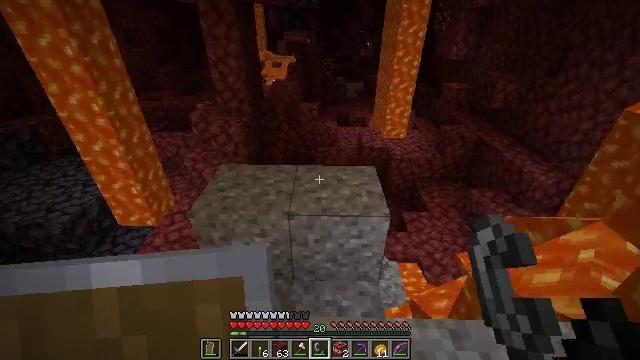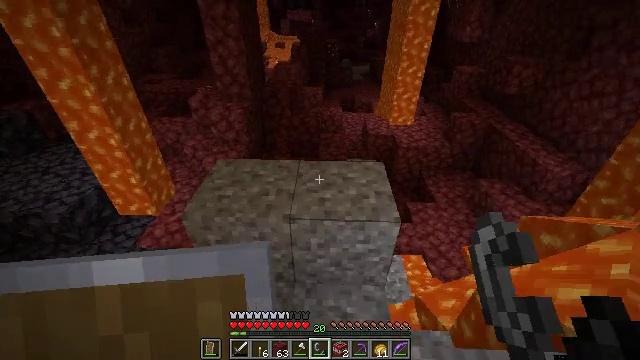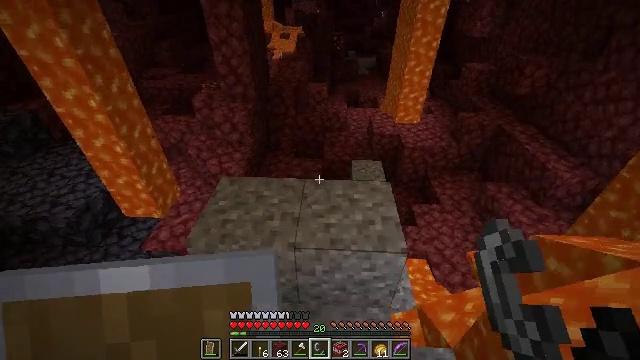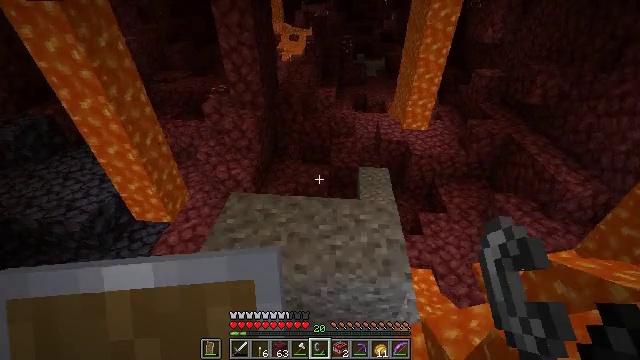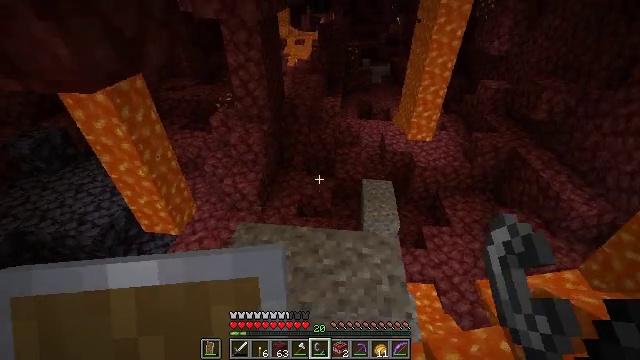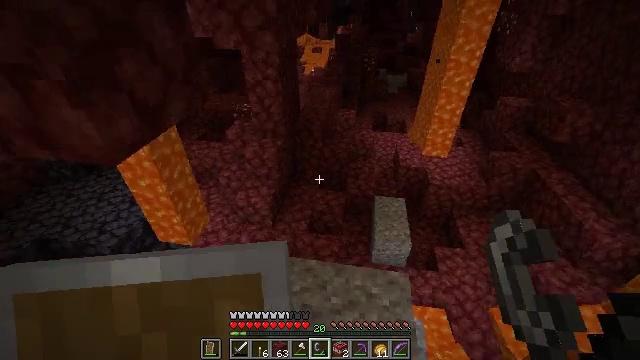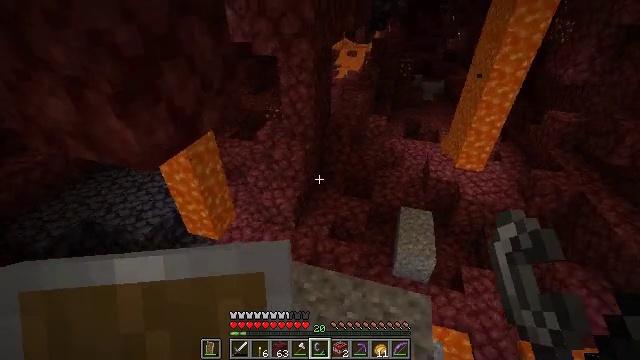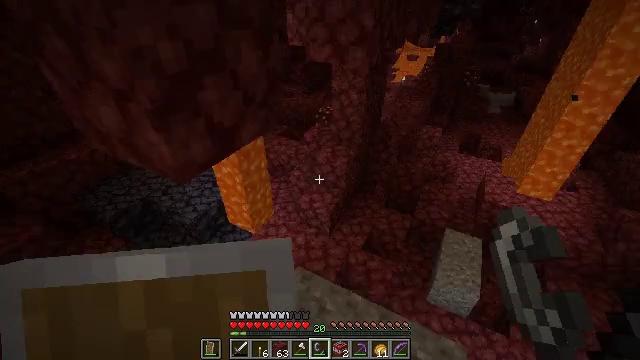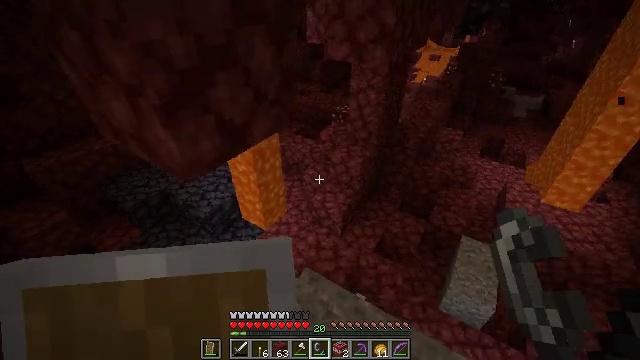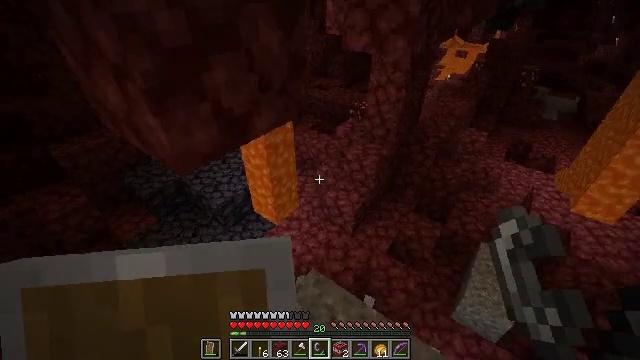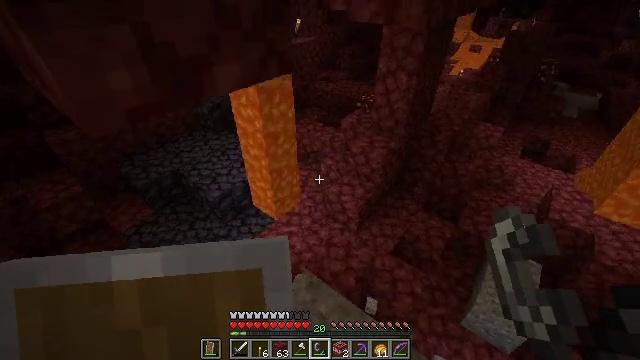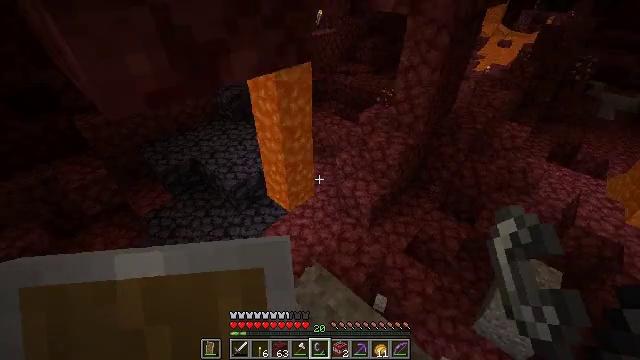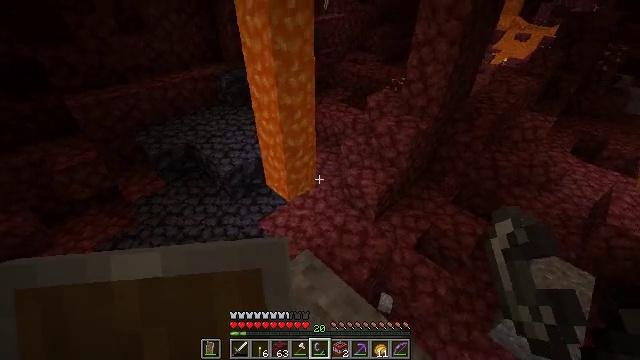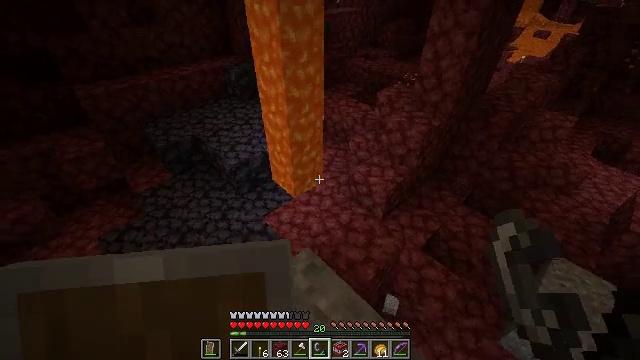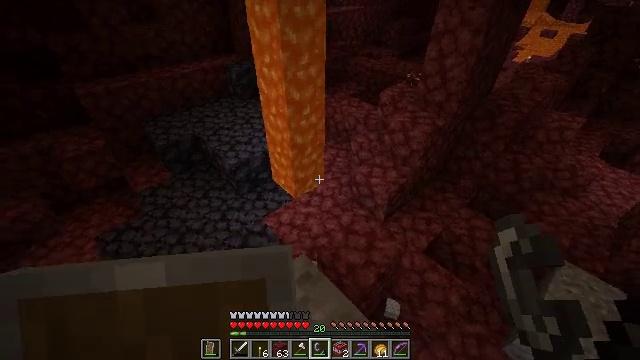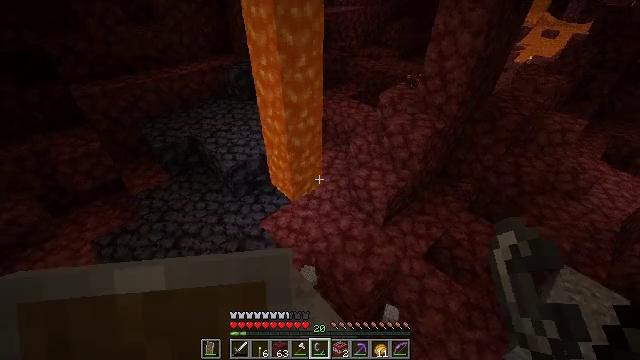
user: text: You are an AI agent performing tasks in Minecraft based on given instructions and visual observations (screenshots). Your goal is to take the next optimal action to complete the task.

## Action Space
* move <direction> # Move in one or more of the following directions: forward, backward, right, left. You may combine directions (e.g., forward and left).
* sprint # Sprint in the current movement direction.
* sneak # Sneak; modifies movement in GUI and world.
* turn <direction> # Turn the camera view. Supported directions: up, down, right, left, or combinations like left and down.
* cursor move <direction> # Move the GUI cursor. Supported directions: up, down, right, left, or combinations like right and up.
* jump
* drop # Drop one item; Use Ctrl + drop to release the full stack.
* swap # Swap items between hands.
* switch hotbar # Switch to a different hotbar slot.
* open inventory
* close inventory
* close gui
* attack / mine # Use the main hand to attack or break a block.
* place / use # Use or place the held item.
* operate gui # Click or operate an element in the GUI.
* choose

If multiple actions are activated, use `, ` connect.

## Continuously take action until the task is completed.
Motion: motion action
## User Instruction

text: Find and extract ancient debris from the Nether.
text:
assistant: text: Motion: move forward, turn down
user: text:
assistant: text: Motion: move forward, turn left and down, jump
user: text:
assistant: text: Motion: move forward, turn left, jump
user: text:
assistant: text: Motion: move forward, turn left, jump
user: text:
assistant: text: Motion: move forward, turn left, jump
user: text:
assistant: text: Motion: move forward, turn left, jump
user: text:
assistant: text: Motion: move forward, turn left
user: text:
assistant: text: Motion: move forward, turn left
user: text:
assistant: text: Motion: move forward, turn left
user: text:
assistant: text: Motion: move forward, turn left
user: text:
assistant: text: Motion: move forward, turn left and down
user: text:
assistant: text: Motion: turn left
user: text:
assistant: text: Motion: turn left
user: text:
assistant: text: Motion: no_op
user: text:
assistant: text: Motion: no_op
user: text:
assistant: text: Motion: no_op
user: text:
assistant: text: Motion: no_op
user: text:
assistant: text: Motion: no_op
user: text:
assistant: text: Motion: move forward, turn right
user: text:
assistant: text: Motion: move forward, turn right
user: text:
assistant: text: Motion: move forward, turn right
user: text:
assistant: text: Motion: move forward, turn right
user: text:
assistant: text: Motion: move forward, turn right and up
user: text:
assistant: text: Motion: move forward, turn right and up
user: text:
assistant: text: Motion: move forward, turn right and up
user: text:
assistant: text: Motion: move forward, turn right
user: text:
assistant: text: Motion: move forward
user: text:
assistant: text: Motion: move forward, turn right and up
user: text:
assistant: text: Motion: move forward
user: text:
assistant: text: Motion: move forward